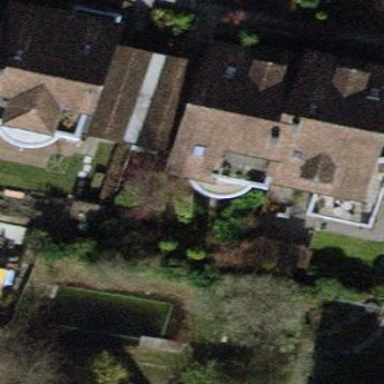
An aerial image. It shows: Terrace building.